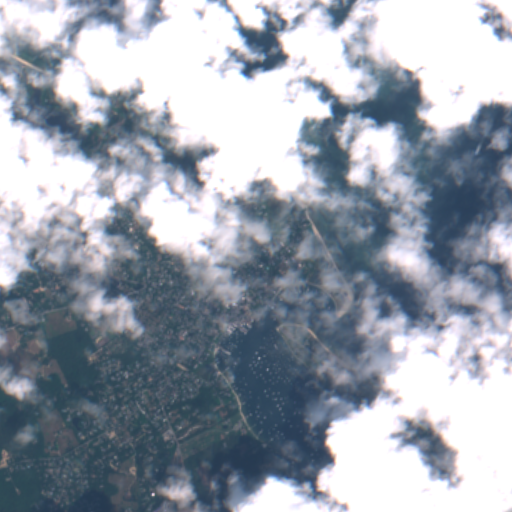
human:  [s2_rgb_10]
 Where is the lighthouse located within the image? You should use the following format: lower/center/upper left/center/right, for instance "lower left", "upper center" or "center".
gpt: The lighthouse is located in the center of the image.
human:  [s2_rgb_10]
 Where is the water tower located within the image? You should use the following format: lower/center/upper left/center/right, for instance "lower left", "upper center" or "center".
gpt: The water tower is located in the lower left of the image.
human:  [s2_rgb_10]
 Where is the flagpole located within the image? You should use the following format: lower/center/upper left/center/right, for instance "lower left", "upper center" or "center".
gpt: The flagpole is located in the lower center of the image.
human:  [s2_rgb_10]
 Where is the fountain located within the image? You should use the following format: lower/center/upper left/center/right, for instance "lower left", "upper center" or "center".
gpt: The fountain is located in the lower center of the image.
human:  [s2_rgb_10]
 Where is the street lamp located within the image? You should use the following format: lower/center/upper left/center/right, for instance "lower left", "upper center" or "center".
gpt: The street lamp is located in the lower center of the image.
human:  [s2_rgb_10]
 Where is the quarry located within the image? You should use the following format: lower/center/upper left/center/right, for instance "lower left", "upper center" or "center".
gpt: There is no quarry in the image.